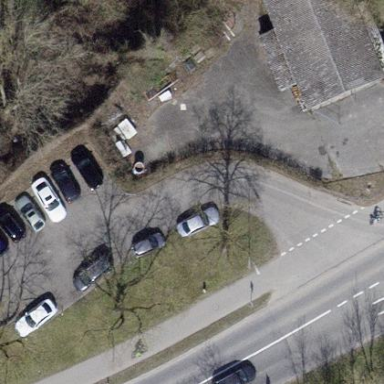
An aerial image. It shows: Parking area with surface.